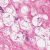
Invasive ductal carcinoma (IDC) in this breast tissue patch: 0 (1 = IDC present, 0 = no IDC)